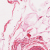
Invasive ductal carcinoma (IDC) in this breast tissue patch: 0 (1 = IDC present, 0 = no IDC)